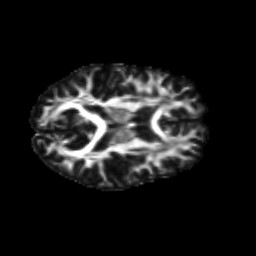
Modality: FA
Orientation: axial
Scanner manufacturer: siemens
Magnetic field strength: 3 T
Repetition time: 9.2 s
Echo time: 0.084 s